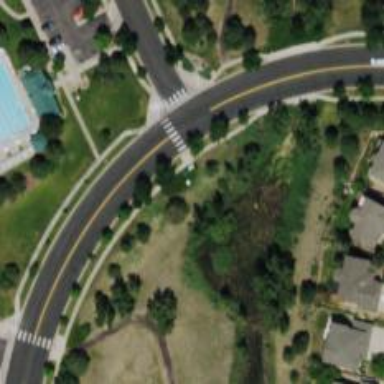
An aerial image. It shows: Marked crossing on footway.